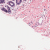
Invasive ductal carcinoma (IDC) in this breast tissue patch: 0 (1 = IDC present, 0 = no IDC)